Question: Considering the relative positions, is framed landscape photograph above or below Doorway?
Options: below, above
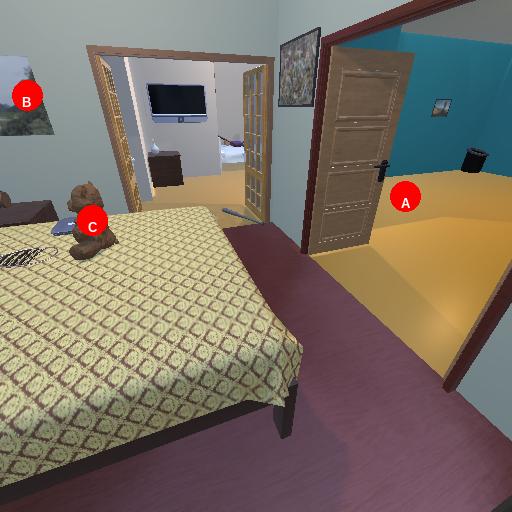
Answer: below